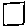
Label: square